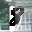
Label: 8